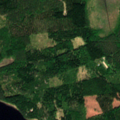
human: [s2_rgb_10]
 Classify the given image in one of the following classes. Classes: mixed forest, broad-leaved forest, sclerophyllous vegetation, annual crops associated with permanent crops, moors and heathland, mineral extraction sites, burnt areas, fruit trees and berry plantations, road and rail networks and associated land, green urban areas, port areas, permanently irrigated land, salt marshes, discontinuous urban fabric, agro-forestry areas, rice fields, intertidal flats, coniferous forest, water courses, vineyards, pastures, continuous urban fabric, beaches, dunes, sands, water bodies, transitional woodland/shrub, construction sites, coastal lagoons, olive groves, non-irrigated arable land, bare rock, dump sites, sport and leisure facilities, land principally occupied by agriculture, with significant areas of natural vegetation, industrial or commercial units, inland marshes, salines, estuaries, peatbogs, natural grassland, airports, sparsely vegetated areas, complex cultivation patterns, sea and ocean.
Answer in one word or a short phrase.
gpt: mixed forest, peatbogs, water bodies